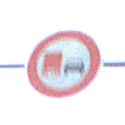
Verkehrszeichen: UeberholverbotKraftfahrzeuge
Umgebung: Outdoor, Beach
Tageszeit: SunriseSunset
Wetter: Clear
Licht: Natural
Jahreszeit: NotSpecified
Kontrast: HighContrast